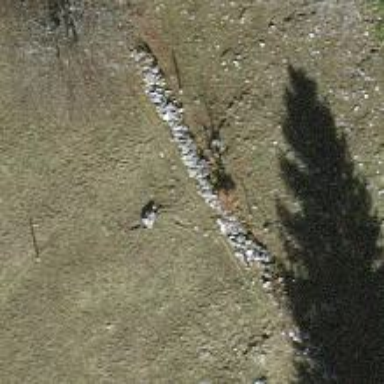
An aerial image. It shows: Wall barrier.